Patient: sex F, age 69
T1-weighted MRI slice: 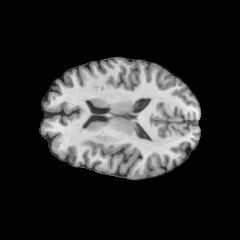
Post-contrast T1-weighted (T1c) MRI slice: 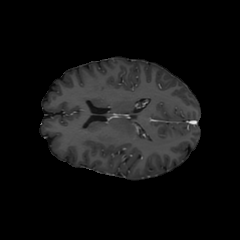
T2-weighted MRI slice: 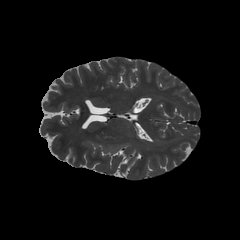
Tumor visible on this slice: no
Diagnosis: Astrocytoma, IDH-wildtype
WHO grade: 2